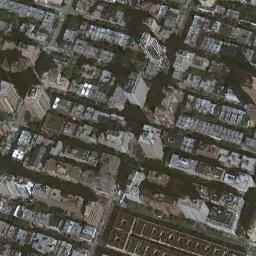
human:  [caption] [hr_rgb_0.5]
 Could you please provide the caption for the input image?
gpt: There are many densely arranged buildings and several roads and many trees in a business district .

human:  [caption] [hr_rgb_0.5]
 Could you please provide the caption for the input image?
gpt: The commercial area is consist of many buildings .

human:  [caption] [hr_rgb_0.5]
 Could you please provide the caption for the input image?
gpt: A dense commercial area has lots of buildings arranged neatly and some roads go through the commercial area .

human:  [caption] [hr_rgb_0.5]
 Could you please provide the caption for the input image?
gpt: There are many buildings .

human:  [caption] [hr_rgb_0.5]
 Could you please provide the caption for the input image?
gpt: There are many buildings arranged neatly on a dense commercial area .